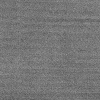
Atmospheric dust classification: dusty